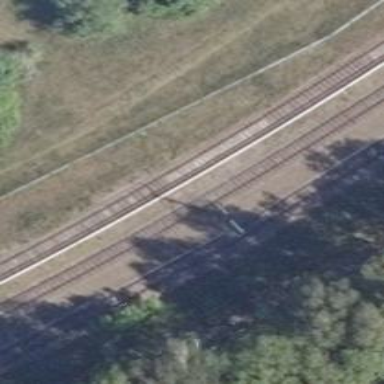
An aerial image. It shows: Railway siding for service.